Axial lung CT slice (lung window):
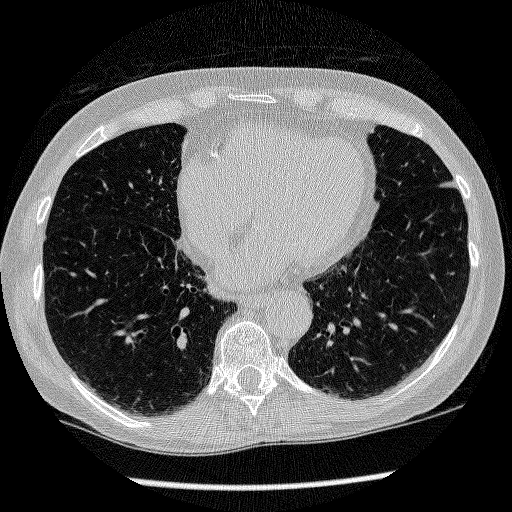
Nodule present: no